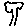
Label: tree